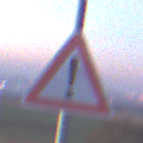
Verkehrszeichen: Gefahrenstelle
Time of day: SunriseSunset
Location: Outdoor (Nature)
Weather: Clear
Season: NotSpecified
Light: Natural